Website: home-depot
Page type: customer-info-address
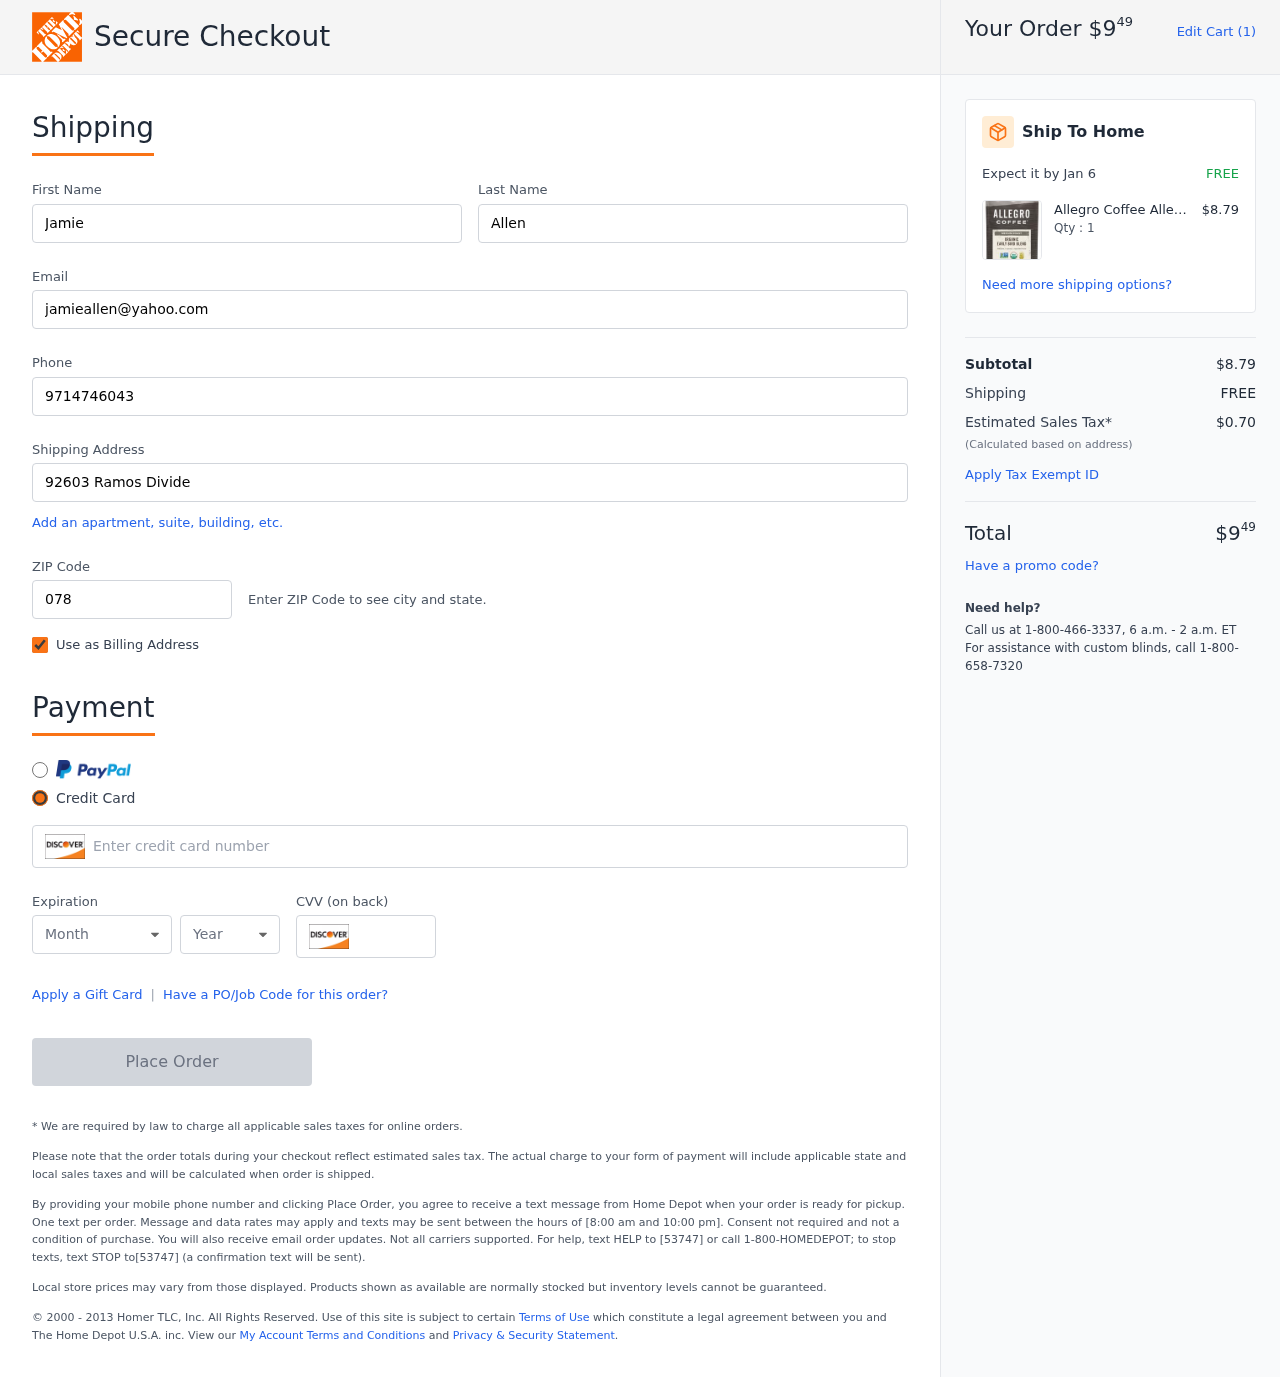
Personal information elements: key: PII_CARD_CVV
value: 191
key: PII_CARD_EXPIRY_MONTH
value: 02
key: PII_CARD_EXPIRY_YEAR
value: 27
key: PII_CARD_NUMBER
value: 6508 1225 6473 6136
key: PII_EMAIL
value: jamieallen@yahoo.com
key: PII_FIRSTNAME
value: Jamie
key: PII_LASTNAME
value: Allen
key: PII_PHONE
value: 9714746043
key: PII_POSTCODE
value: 07823
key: PII_STREET
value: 92603 Ramos Divide
Product elements: key: PRODUCT1_BRAND
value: Allegro Coffee
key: PRODUCT1_NAME
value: Allegro Coffee Organic Early Bird Blend Ground Coffee, 12 oz
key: PRODUCT1_PRICE
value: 8.79
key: PRODUCT1_QUANTITY
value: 1
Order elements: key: ORDER_TOTAL
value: $949
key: ORDER_NUM_ITEMS
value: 1
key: ORDER_DELIVERY_DATE
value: Jan 6
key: ORDER_SUBTOTAL
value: $8.79
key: ORDER_SHIPPING_COST
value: FREE
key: ORDER_TAX
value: $0.70